Field crop: maize
Growth stage: 1
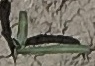
Species: sorghum